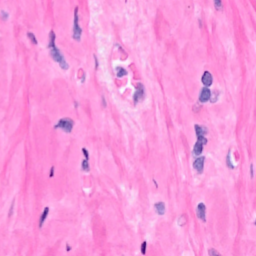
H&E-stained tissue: Breast